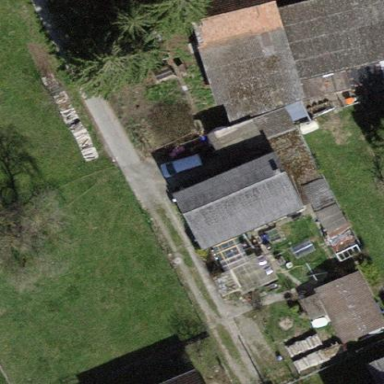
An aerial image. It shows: Building with tiled roof.